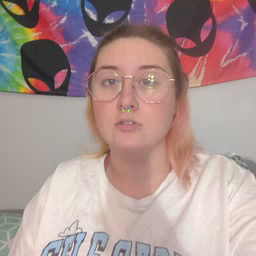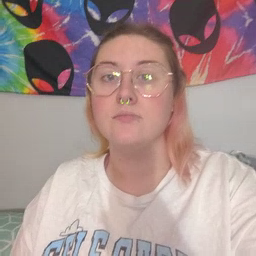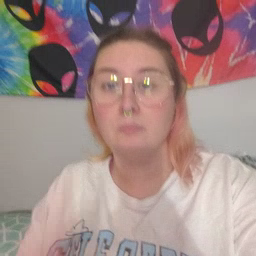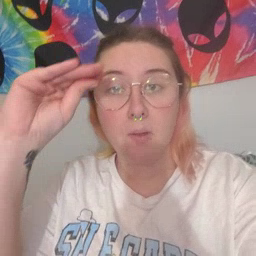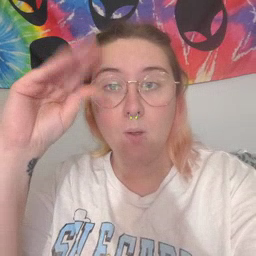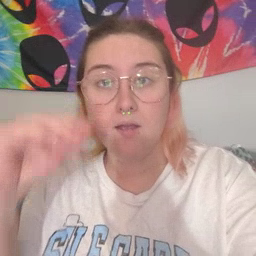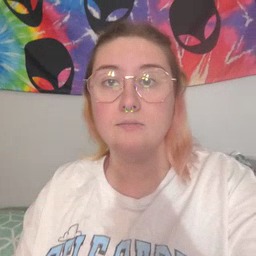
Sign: boy